Field crop: maize
Growth stage: 2
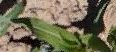
Species: maize